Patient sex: M
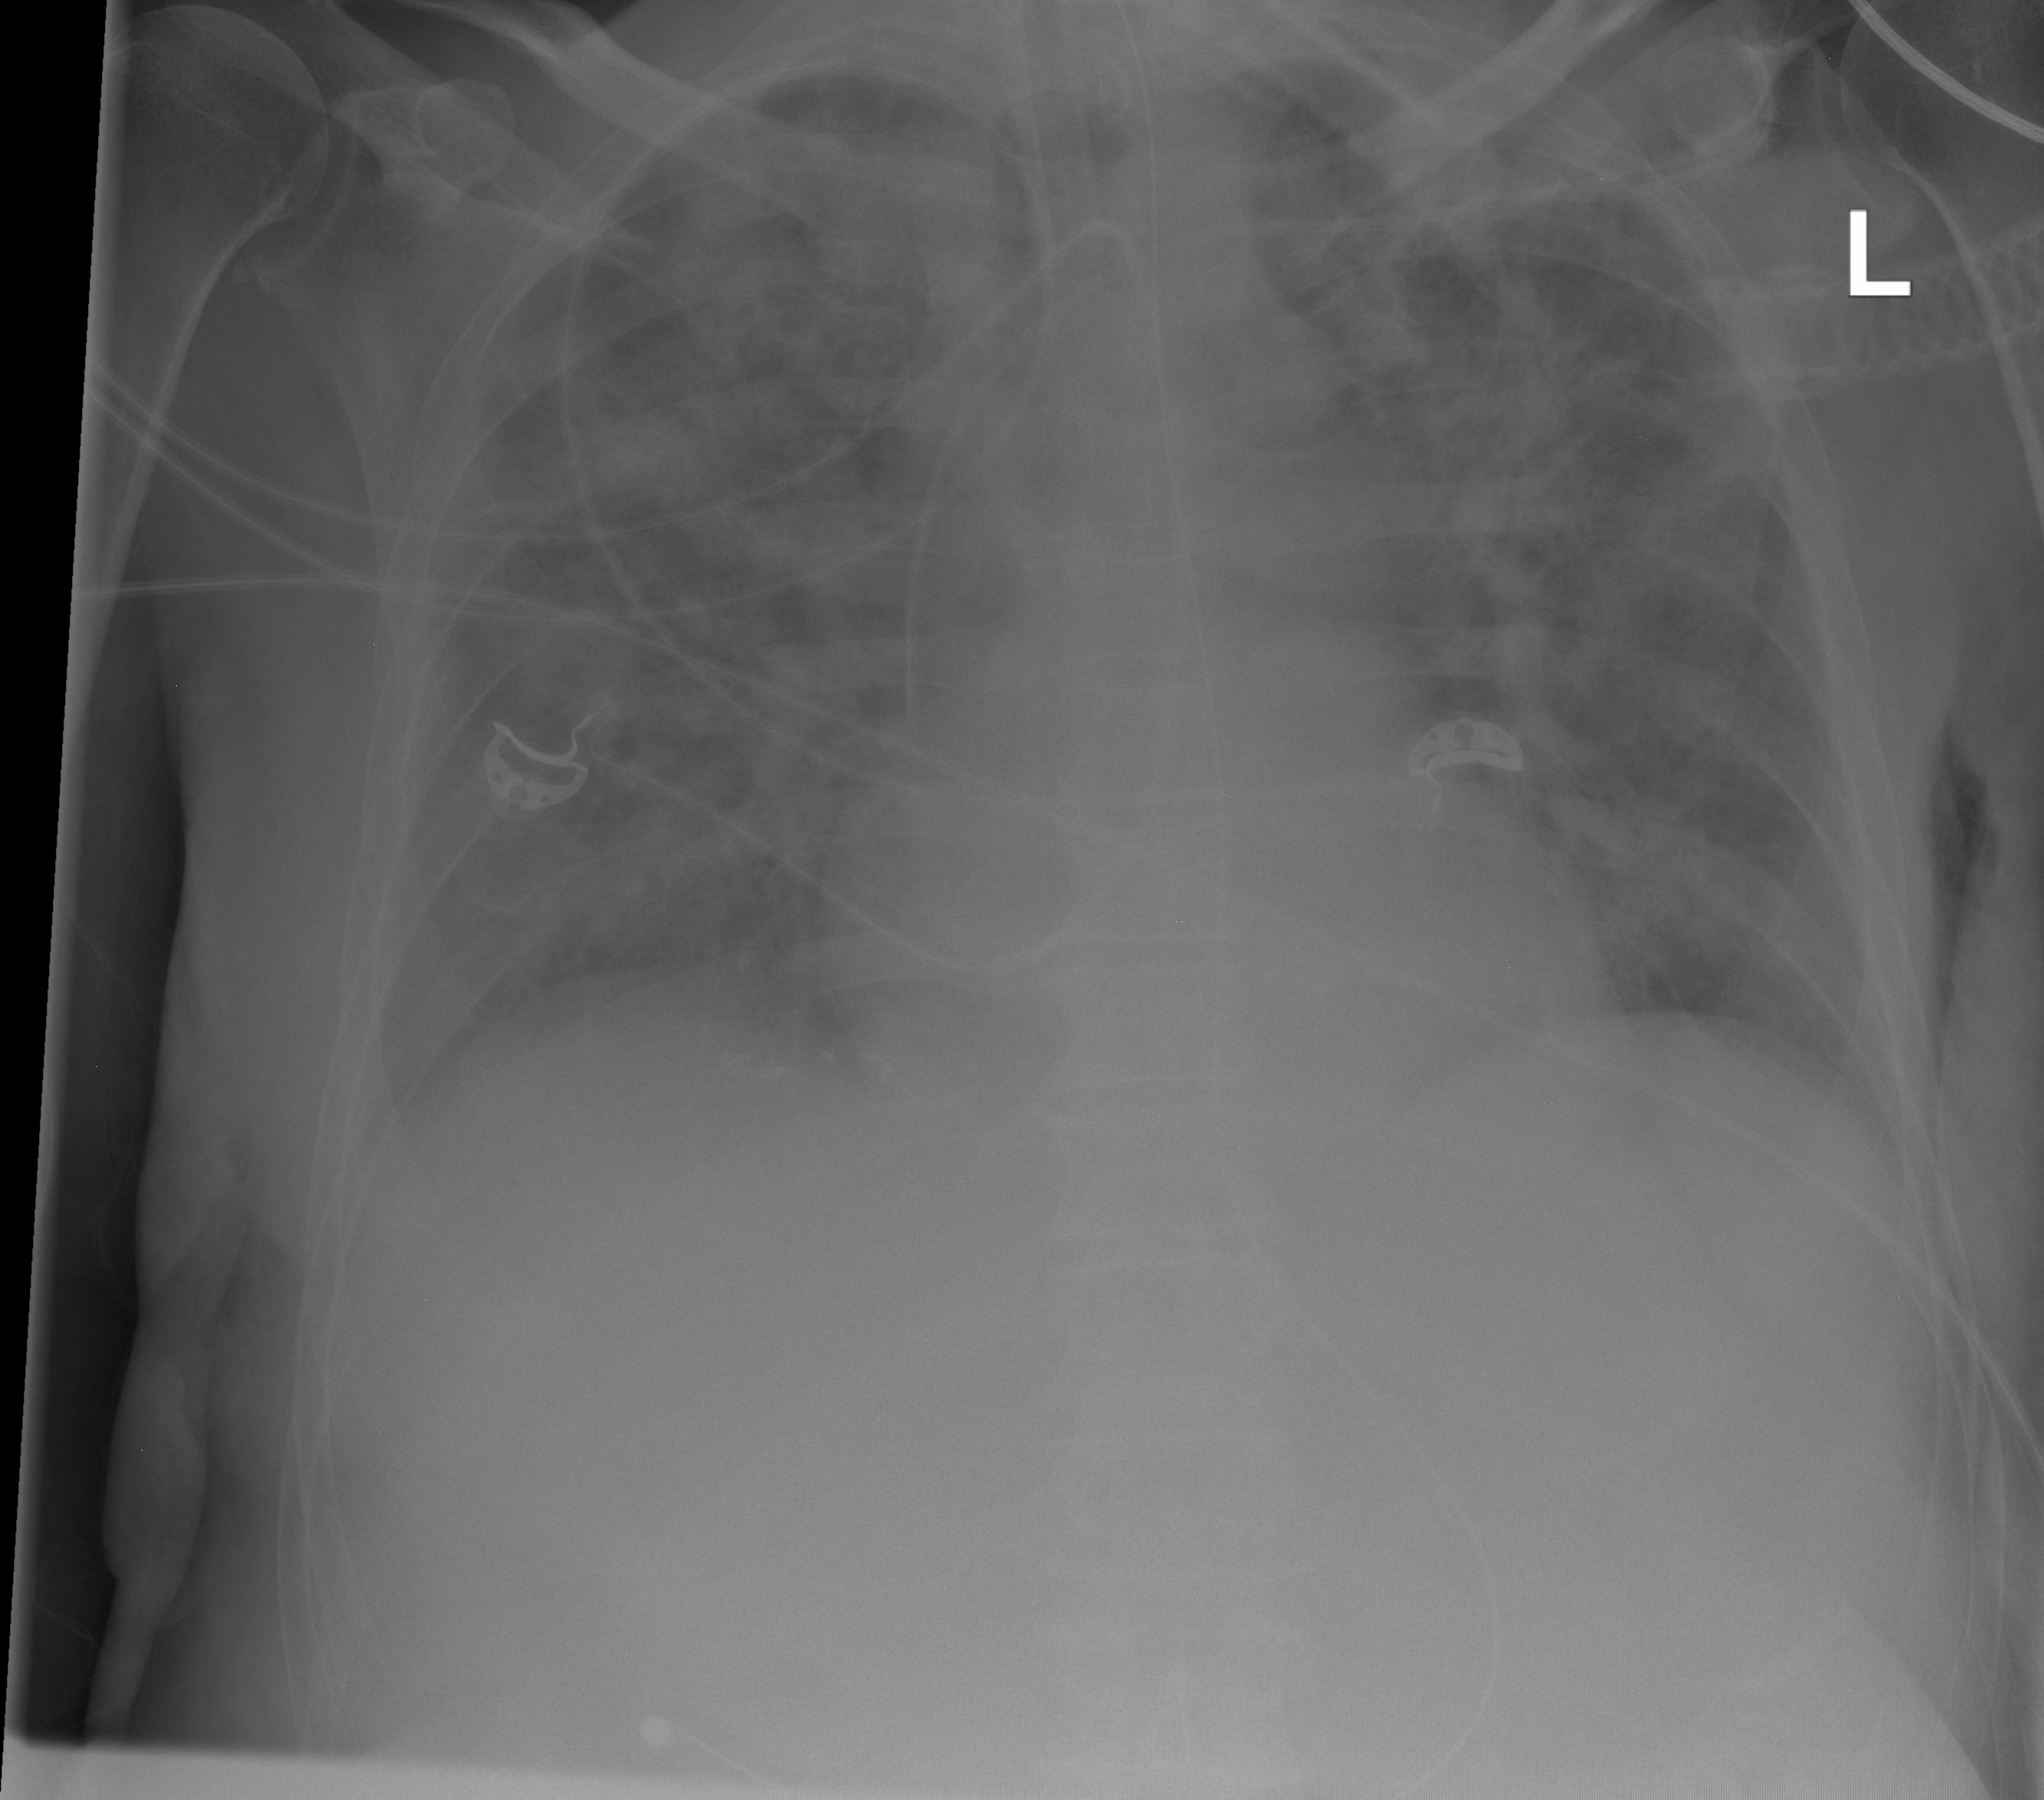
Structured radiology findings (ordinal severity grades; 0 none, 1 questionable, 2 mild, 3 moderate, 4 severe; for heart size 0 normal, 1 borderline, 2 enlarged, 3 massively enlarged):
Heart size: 0
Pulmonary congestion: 0
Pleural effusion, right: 2
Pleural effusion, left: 2
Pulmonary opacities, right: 4
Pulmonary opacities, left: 4
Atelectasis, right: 3
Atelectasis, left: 3